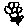
Label: flower